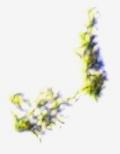
Label: Detritus